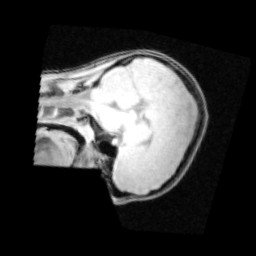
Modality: PDw
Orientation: sagittal
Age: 16
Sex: male
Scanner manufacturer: siemens
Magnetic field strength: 3 T
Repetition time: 0.25 s
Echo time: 0.00103 s